Field crop: maize
Growth stage: 2
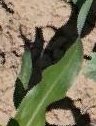
Species: maize